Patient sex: M
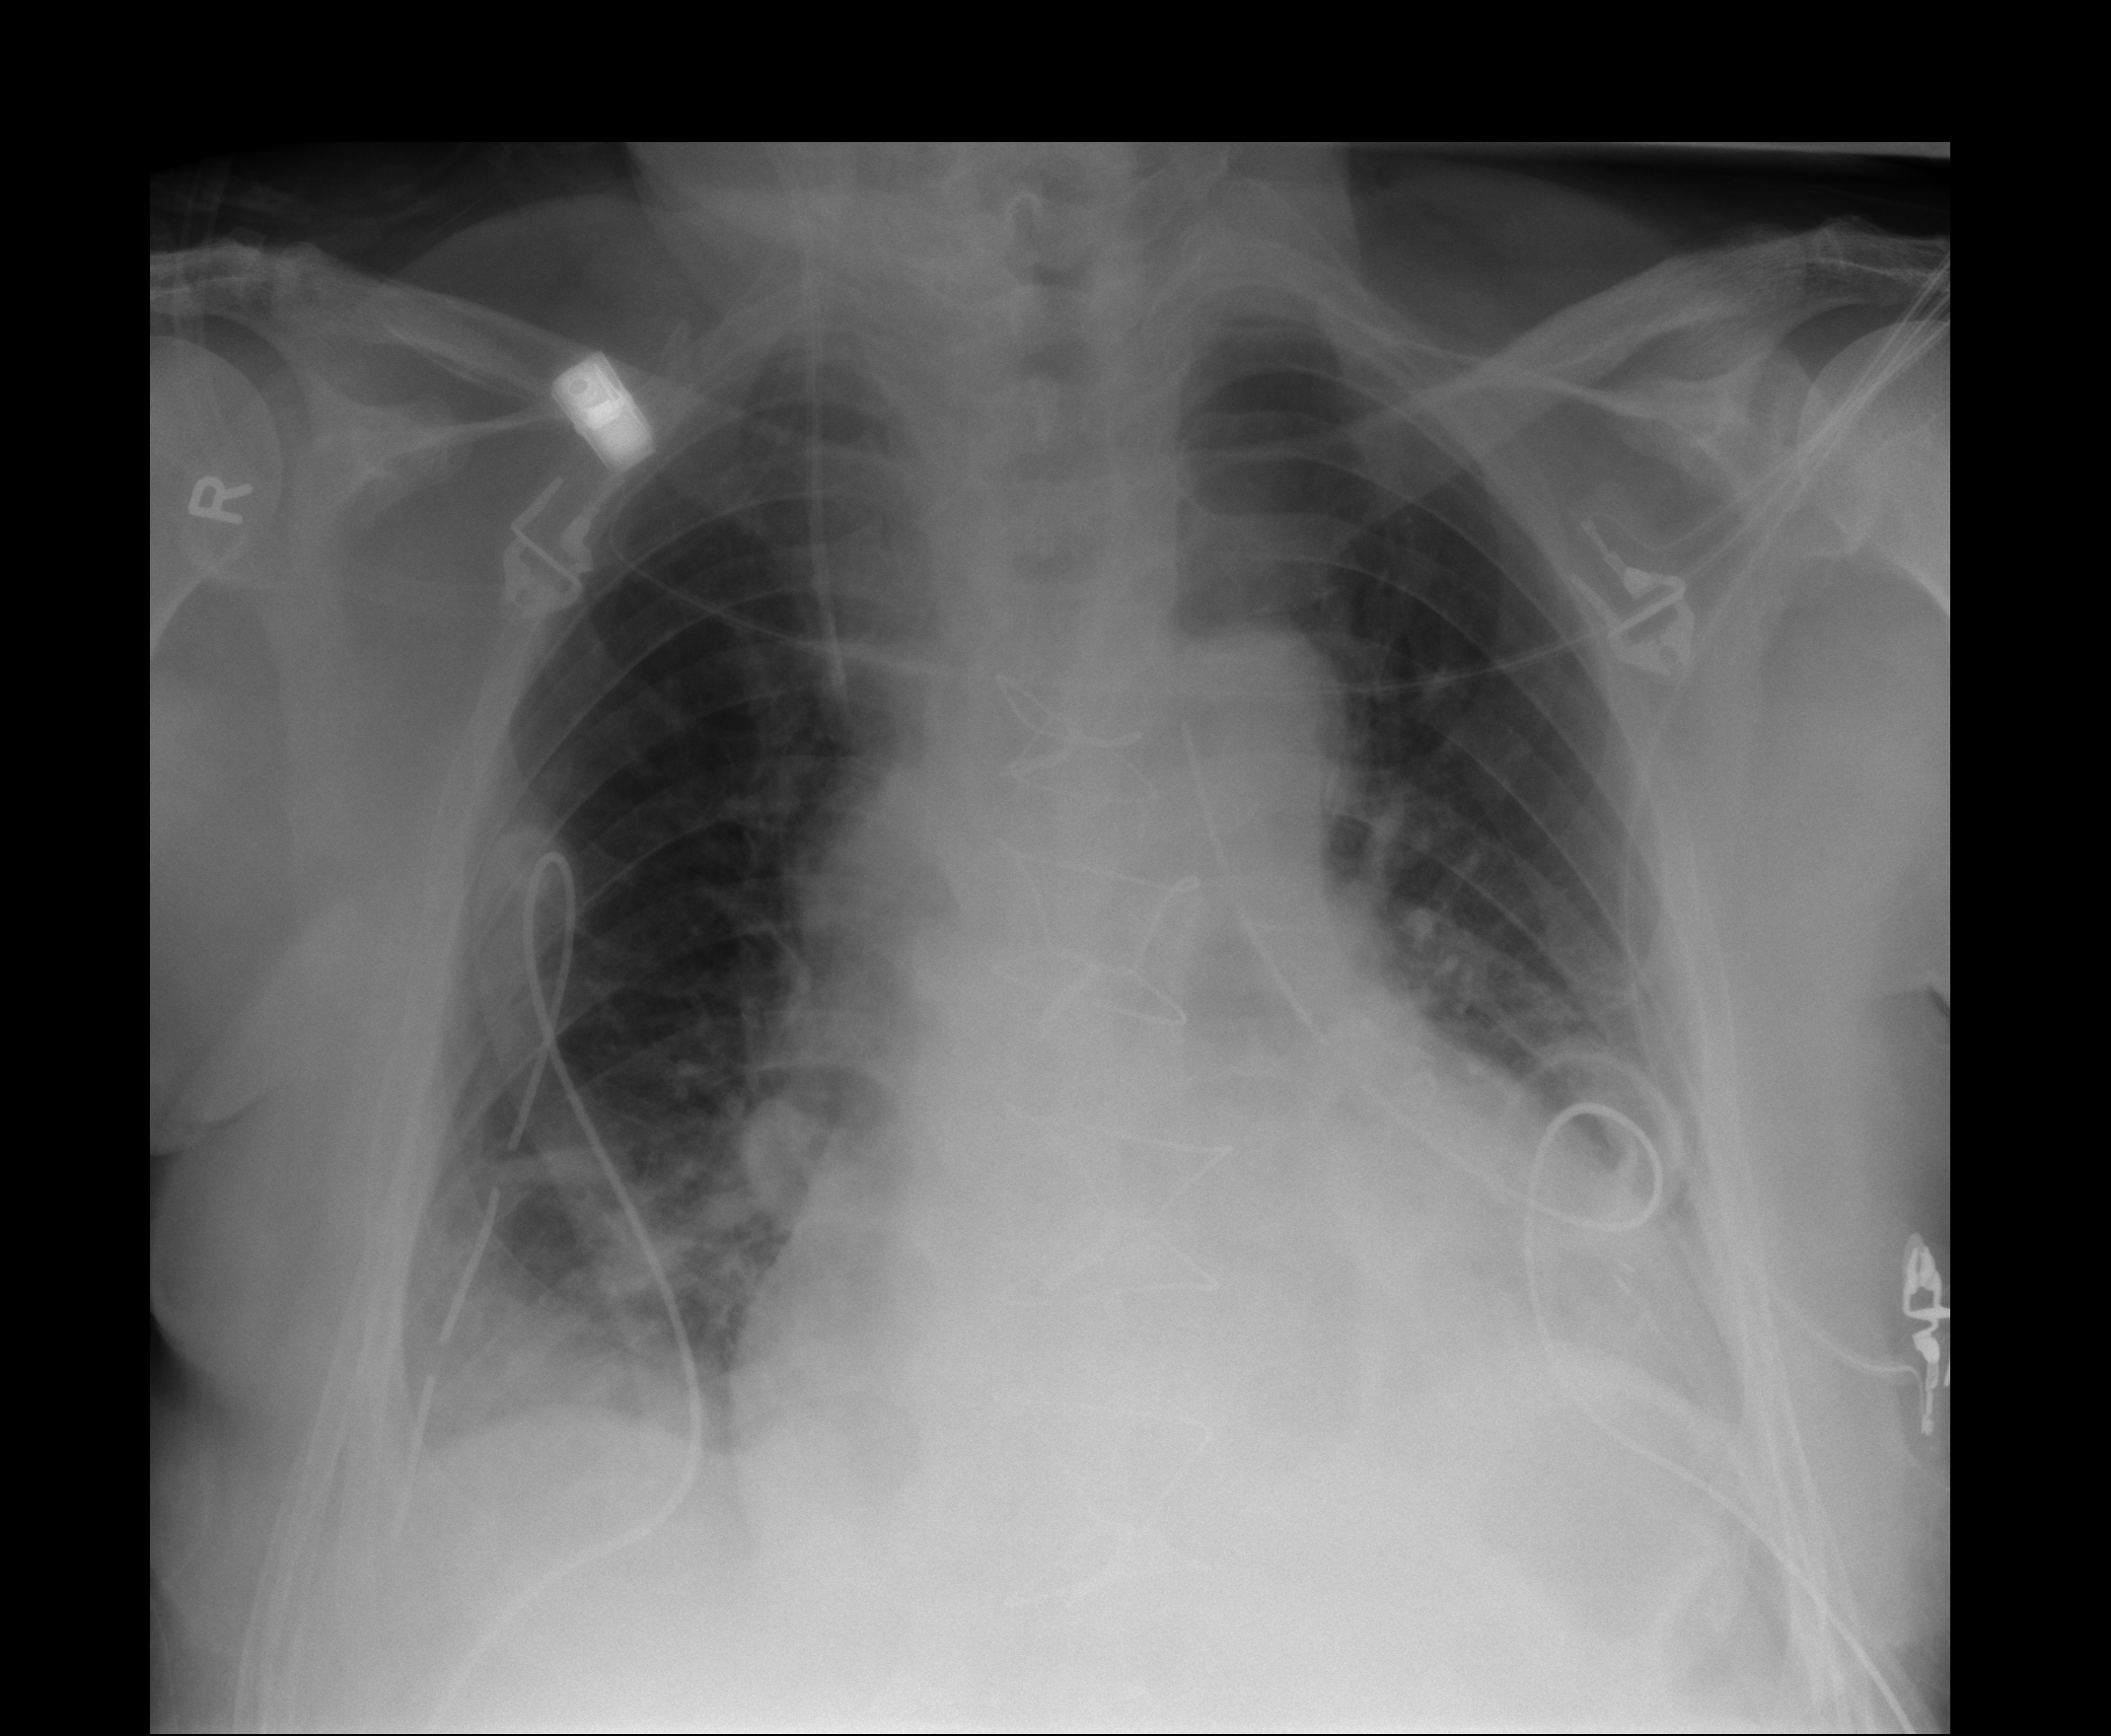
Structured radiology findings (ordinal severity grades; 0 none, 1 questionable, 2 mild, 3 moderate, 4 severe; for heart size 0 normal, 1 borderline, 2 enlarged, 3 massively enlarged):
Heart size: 2
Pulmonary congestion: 0
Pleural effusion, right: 1
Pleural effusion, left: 0
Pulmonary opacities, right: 0
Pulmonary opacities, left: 0
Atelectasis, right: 2
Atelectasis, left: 1